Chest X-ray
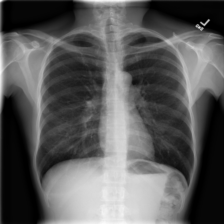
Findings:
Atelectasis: negative
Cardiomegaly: negative
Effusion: negative
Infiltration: negative
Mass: negative
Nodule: negative
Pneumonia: negative
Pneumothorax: negative
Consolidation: negative
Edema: negative
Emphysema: negative
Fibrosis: negative
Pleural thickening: negative
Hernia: negative